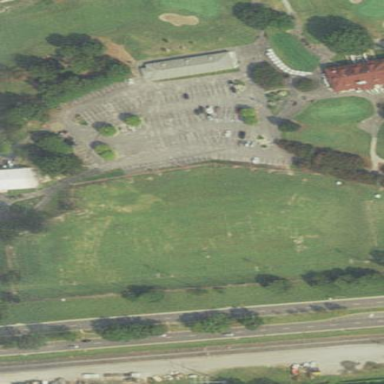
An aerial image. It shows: Grassy area used as driving range for golf.